Question: I am working on an application that uses a foreground service.
for this purpose I am calling 'startForeground(id,Notification)' from inside onStartCommand callback of the service.
I use a notification builder to create my notification but when I pass it to startForeground only the ticker text is displayed as i set it, everything else turns to default, i.e. the Title says " is running while i had it set to " is online"
Also anything that i had set using the setText and setInfo method in the notification.Builder does not show up instead default text like "touch for more information or to stop the application" shows in its place.
here's the relevant code:
Service :
'''
private final int NOTIFICATION_ID=1;
@Override
public int onStartCommand(Intent intent, int flags, int startId) {
Toast.makeText(this,"EDI: Core service Started" , Toast.LENGTH_LONG).show();
startForeground(NOTIFICATION_ID, CoreServiceNotification.getNotification(this, "EDI is online", "Online","Online and running","EDI just started"));
return super.onStartCommand(intent, flags, startId);
}
'''
CoreServiceNotification:
'''
public class CoreServiceNotification {
public static Notification getNotification(Context context,String title,String text,String info,String tickerText){
Notification.Builder notificationBuilder= new Notification.Builder(context);
notificationBuilder.setContentTitle(title);
notificationBuilder.setContentText(text);
notificationBuilder.setContentInfo(info);
notificationBuilder.setTicker(tickerText);
notificationBuilder.setLights(0x00ffff00, 1000, 0);
return notificationBuilder.build();
}
}
'''
RESULT:

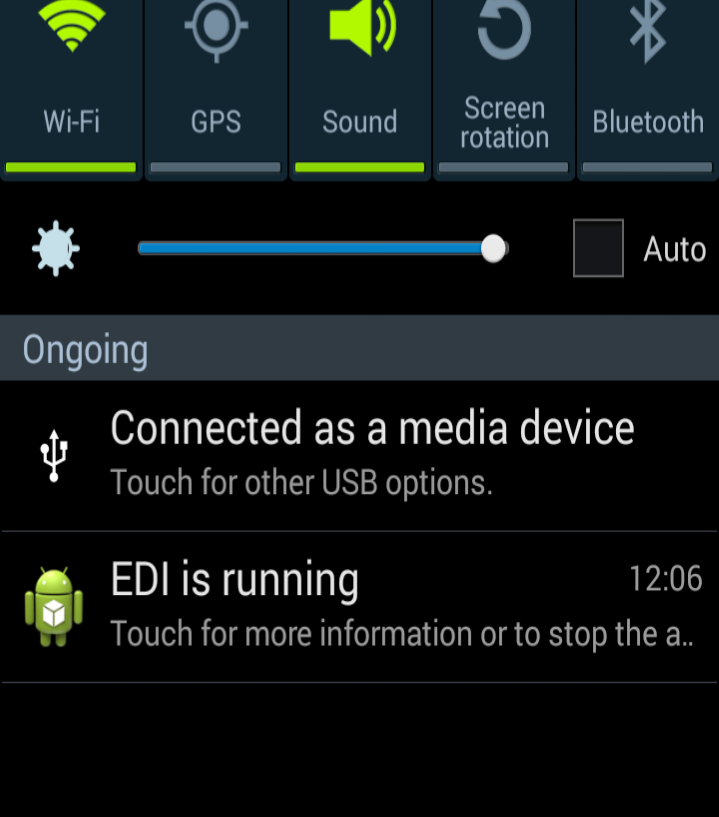
Answer: I think it's necessary to set the smallIcon first when you create the notification.
'''
Notification.Builder notificationBuilder= new Notification.Builder(context);
notificationBuilder.setSmallIcon(R.drawable.yourIcon);
// then set other staff...
'''
Here is another simple example from Cousera Android class,
<URL>